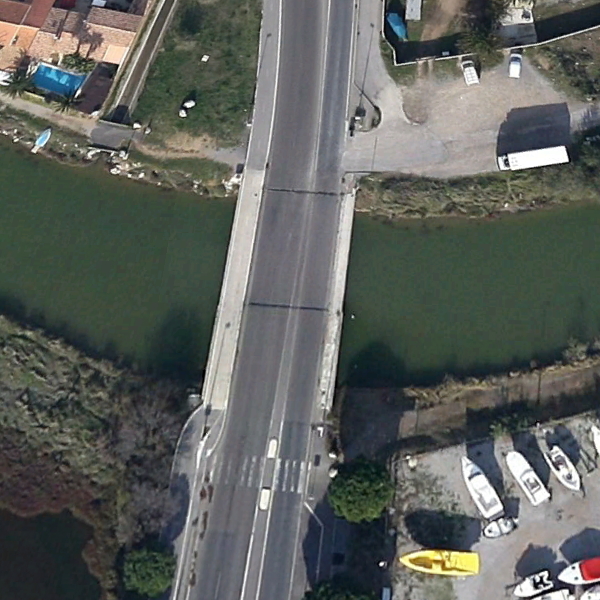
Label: Bridge